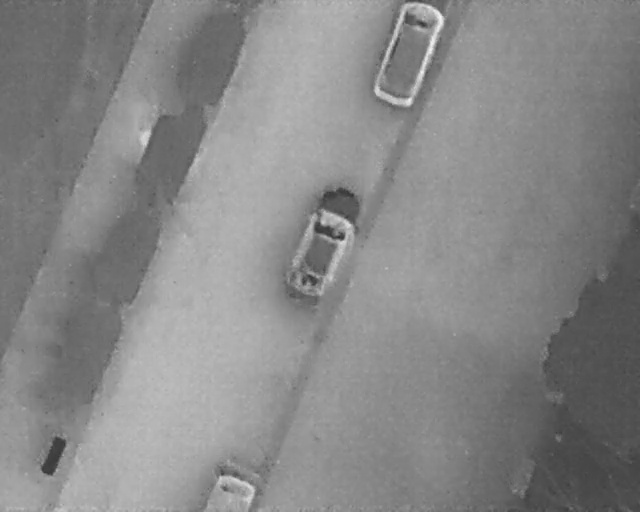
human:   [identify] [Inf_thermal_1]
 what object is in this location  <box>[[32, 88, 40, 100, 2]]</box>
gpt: <ref>1 medium car at the bottom</ref>